Question: I have two ImageButtons in a LinearLayout. The Facebook image is 320x113 and the Google+ image is 325x113 (same height). I want both images to display with an equal height (and the wider image will show wider). But for some reason when displaying, the Google+ button is scaling the size larger. Why? Why I ask you!
'''
<LinearLayout
android:layout_width="fill_parent"
android:layout_height="wrap_content"
android:orientation="horizontal"
android:layout_weight="0"
android:paddingTop="@dimen/padding_large"
android:paddingLeft="@dimen/padding_large"
android:paddingRight="@dimen/padding_large"
android:paddingBottom="@dimen/padding_large">
<ImageButton android:id="@+id/btnFBShare"
android:layout_width="wrap_content"
android:layout_height="wrap_content"
android:visibility="gone"
android:background="@null"
android:src="@drawable/fb_share"
android:contentDescription="Share on Facebook"
/>
<ImageButton android:id="@+id/btnGPShare"
android:layout_width="wrap_content"
android:layout_height="wrap_content"
android:visibility="gone"
android:background="@null"
android:src="@drawable/gp_share"
android:contentDescription="Share on Google+" />
<!--
android:layout_weight="1" -->
</LinearLayout>
'''

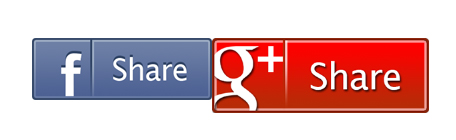
Answer: The problem had something to due with Eclipse caching the image files. The cached versions were not the same size. Cleaning the project forced Eclipse to use the newer (same sized files) from disk.